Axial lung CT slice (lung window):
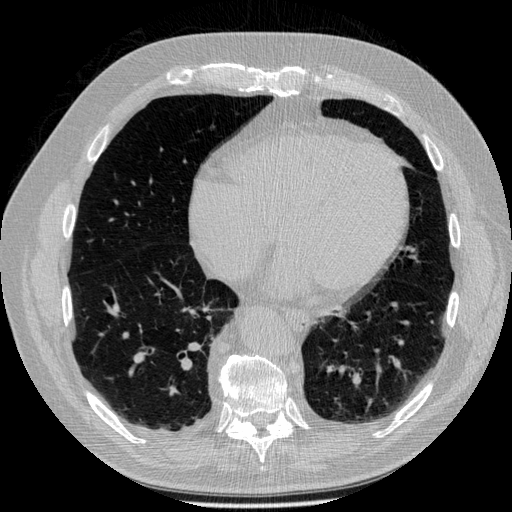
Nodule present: no